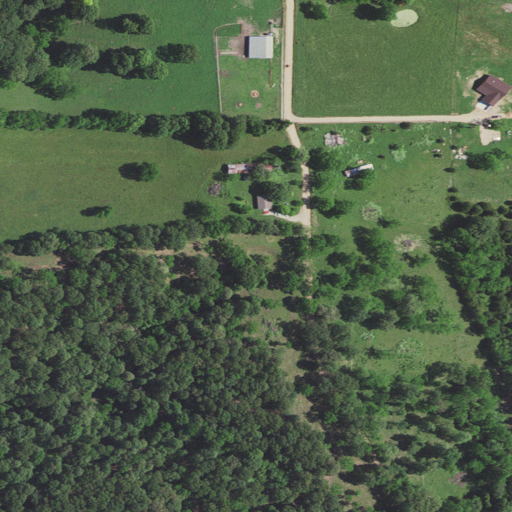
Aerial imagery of ridge(s) in Missouri named Blue Clay Ridge containing deciduous forest, pasture, open development, mixed forest, shrub, low intensity development, medium intensity development, and grassland